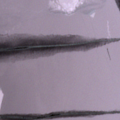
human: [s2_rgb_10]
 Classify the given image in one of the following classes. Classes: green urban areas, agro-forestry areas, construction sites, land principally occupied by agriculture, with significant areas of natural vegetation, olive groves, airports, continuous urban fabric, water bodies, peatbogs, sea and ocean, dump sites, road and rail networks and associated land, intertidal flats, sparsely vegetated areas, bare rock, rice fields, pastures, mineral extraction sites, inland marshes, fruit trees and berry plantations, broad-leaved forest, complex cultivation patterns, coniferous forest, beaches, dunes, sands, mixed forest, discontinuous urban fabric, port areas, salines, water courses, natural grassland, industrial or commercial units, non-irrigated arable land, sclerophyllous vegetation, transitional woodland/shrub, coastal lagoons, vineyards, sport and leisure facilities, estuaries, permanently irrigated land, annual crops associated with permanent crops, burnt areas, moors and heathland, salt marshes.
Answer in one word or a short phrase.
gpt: sea and ocean